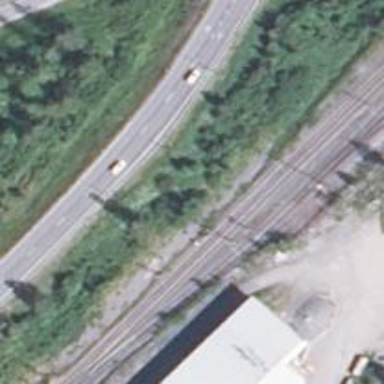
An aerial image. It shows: Continuous rail railway with electrified contact line.